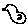
Label: bird